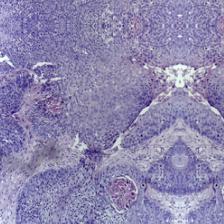
Diagnosis: OSCC